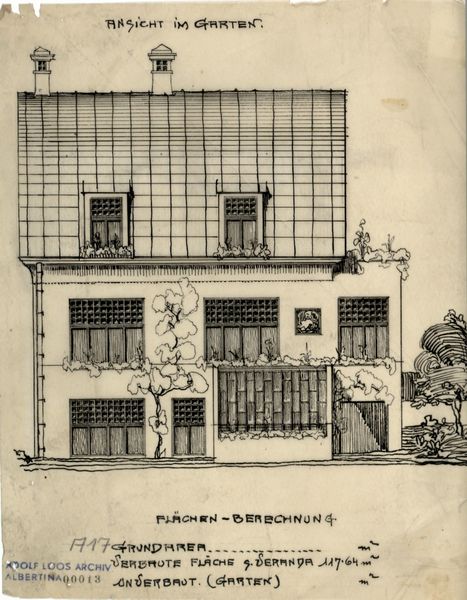
Titel: Wien, Haus Helene Horner, Gartenansicht
Künstler: Adolf Loos
Standort: Wien
Institution: Albertina, Wien
Schlagwörter: baum, fenster, skizze, zeichnung, dach, gebäude, haus, wand, architektur, kamine, schornstein, garten, balkon, papier, ansicht, fläche, anbau, dachfenster, gauben, regenrinne, entwurf, walmdach, plan, spalier, dachrinne, architekturzeichnung, flachdach, bauplan, architekt, berechnung, archiv, roof, bebauungsplan, adolf, adolf loos, loos, facade, windows, elevation, baupülan, ansicht im garten, plächen, grundarea, ffläche